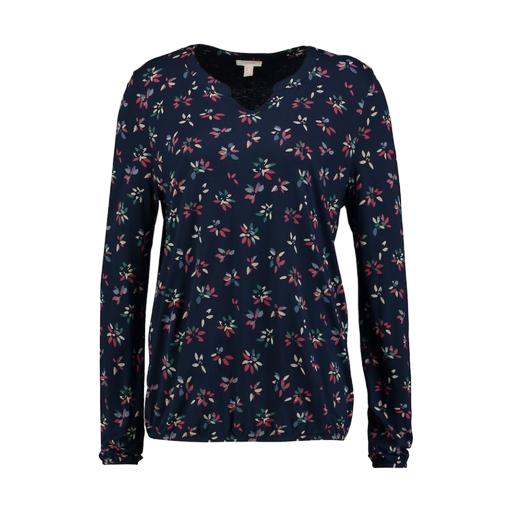
blue navy red cherry print tee, blue printed sleep top, blue plus size printed t-shirt only macy, white background